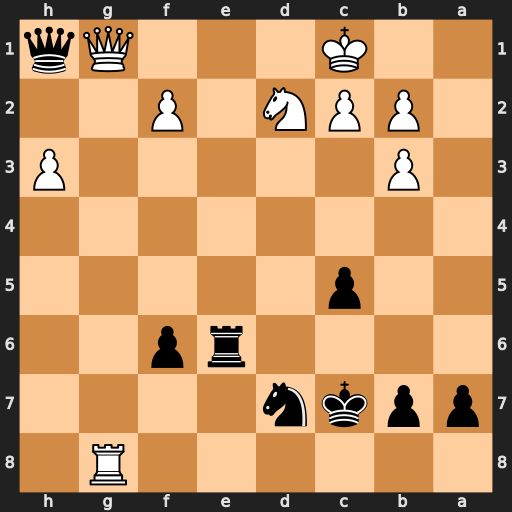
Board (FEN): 6R1/ppkn4/4rp2/2p5/8/1P5P/1PPN1P2/2K3Qq
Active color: b
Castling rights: -
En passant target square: -
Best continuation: Re1+ Qxe1 Qxe1#